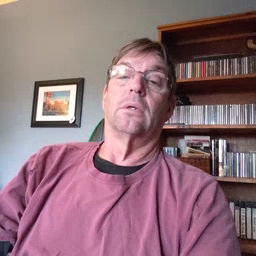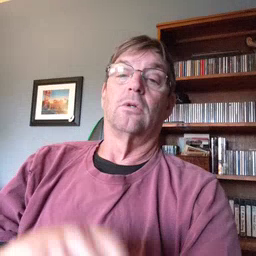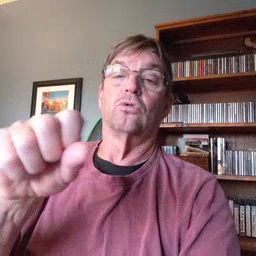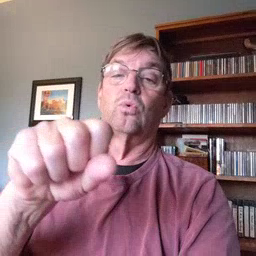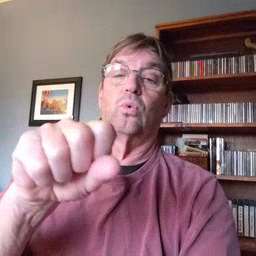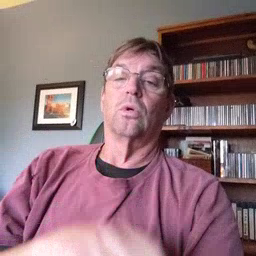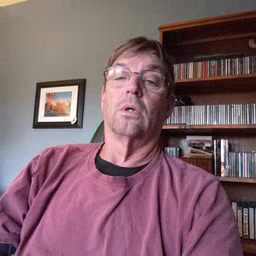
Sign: shoe